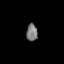
Tissue: lung
Cell type: Others
Senescence score: 0.5503
Nuclear area (px): 191
Mean DAPI intensity: 118.942